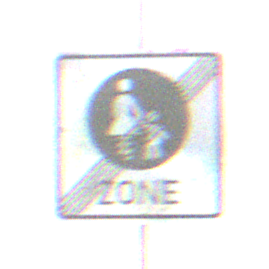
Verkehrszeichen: EndeFussgaengerzone
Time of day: SunriseSunset
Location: Outdoor (Nature)
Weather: PartlyCloudy
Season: Summer
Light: Natural